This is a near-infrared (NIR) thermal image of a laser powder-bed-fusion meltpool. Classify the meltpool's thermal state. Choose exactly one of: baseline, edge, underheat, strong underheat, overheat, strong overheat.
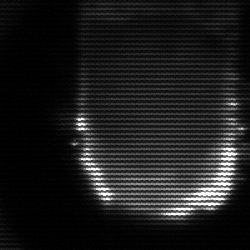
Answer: baseline